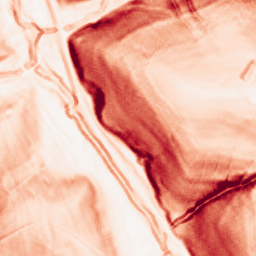
Category: morphological
Decomposition family: morphological_gradient
Decomposition parameters: size: 3
shape: diamond
Upsampling method: sinc_hamming
Upsampling parameters: scale: 4
kernel_size: 8
Upsampling scale: 4